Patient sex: M
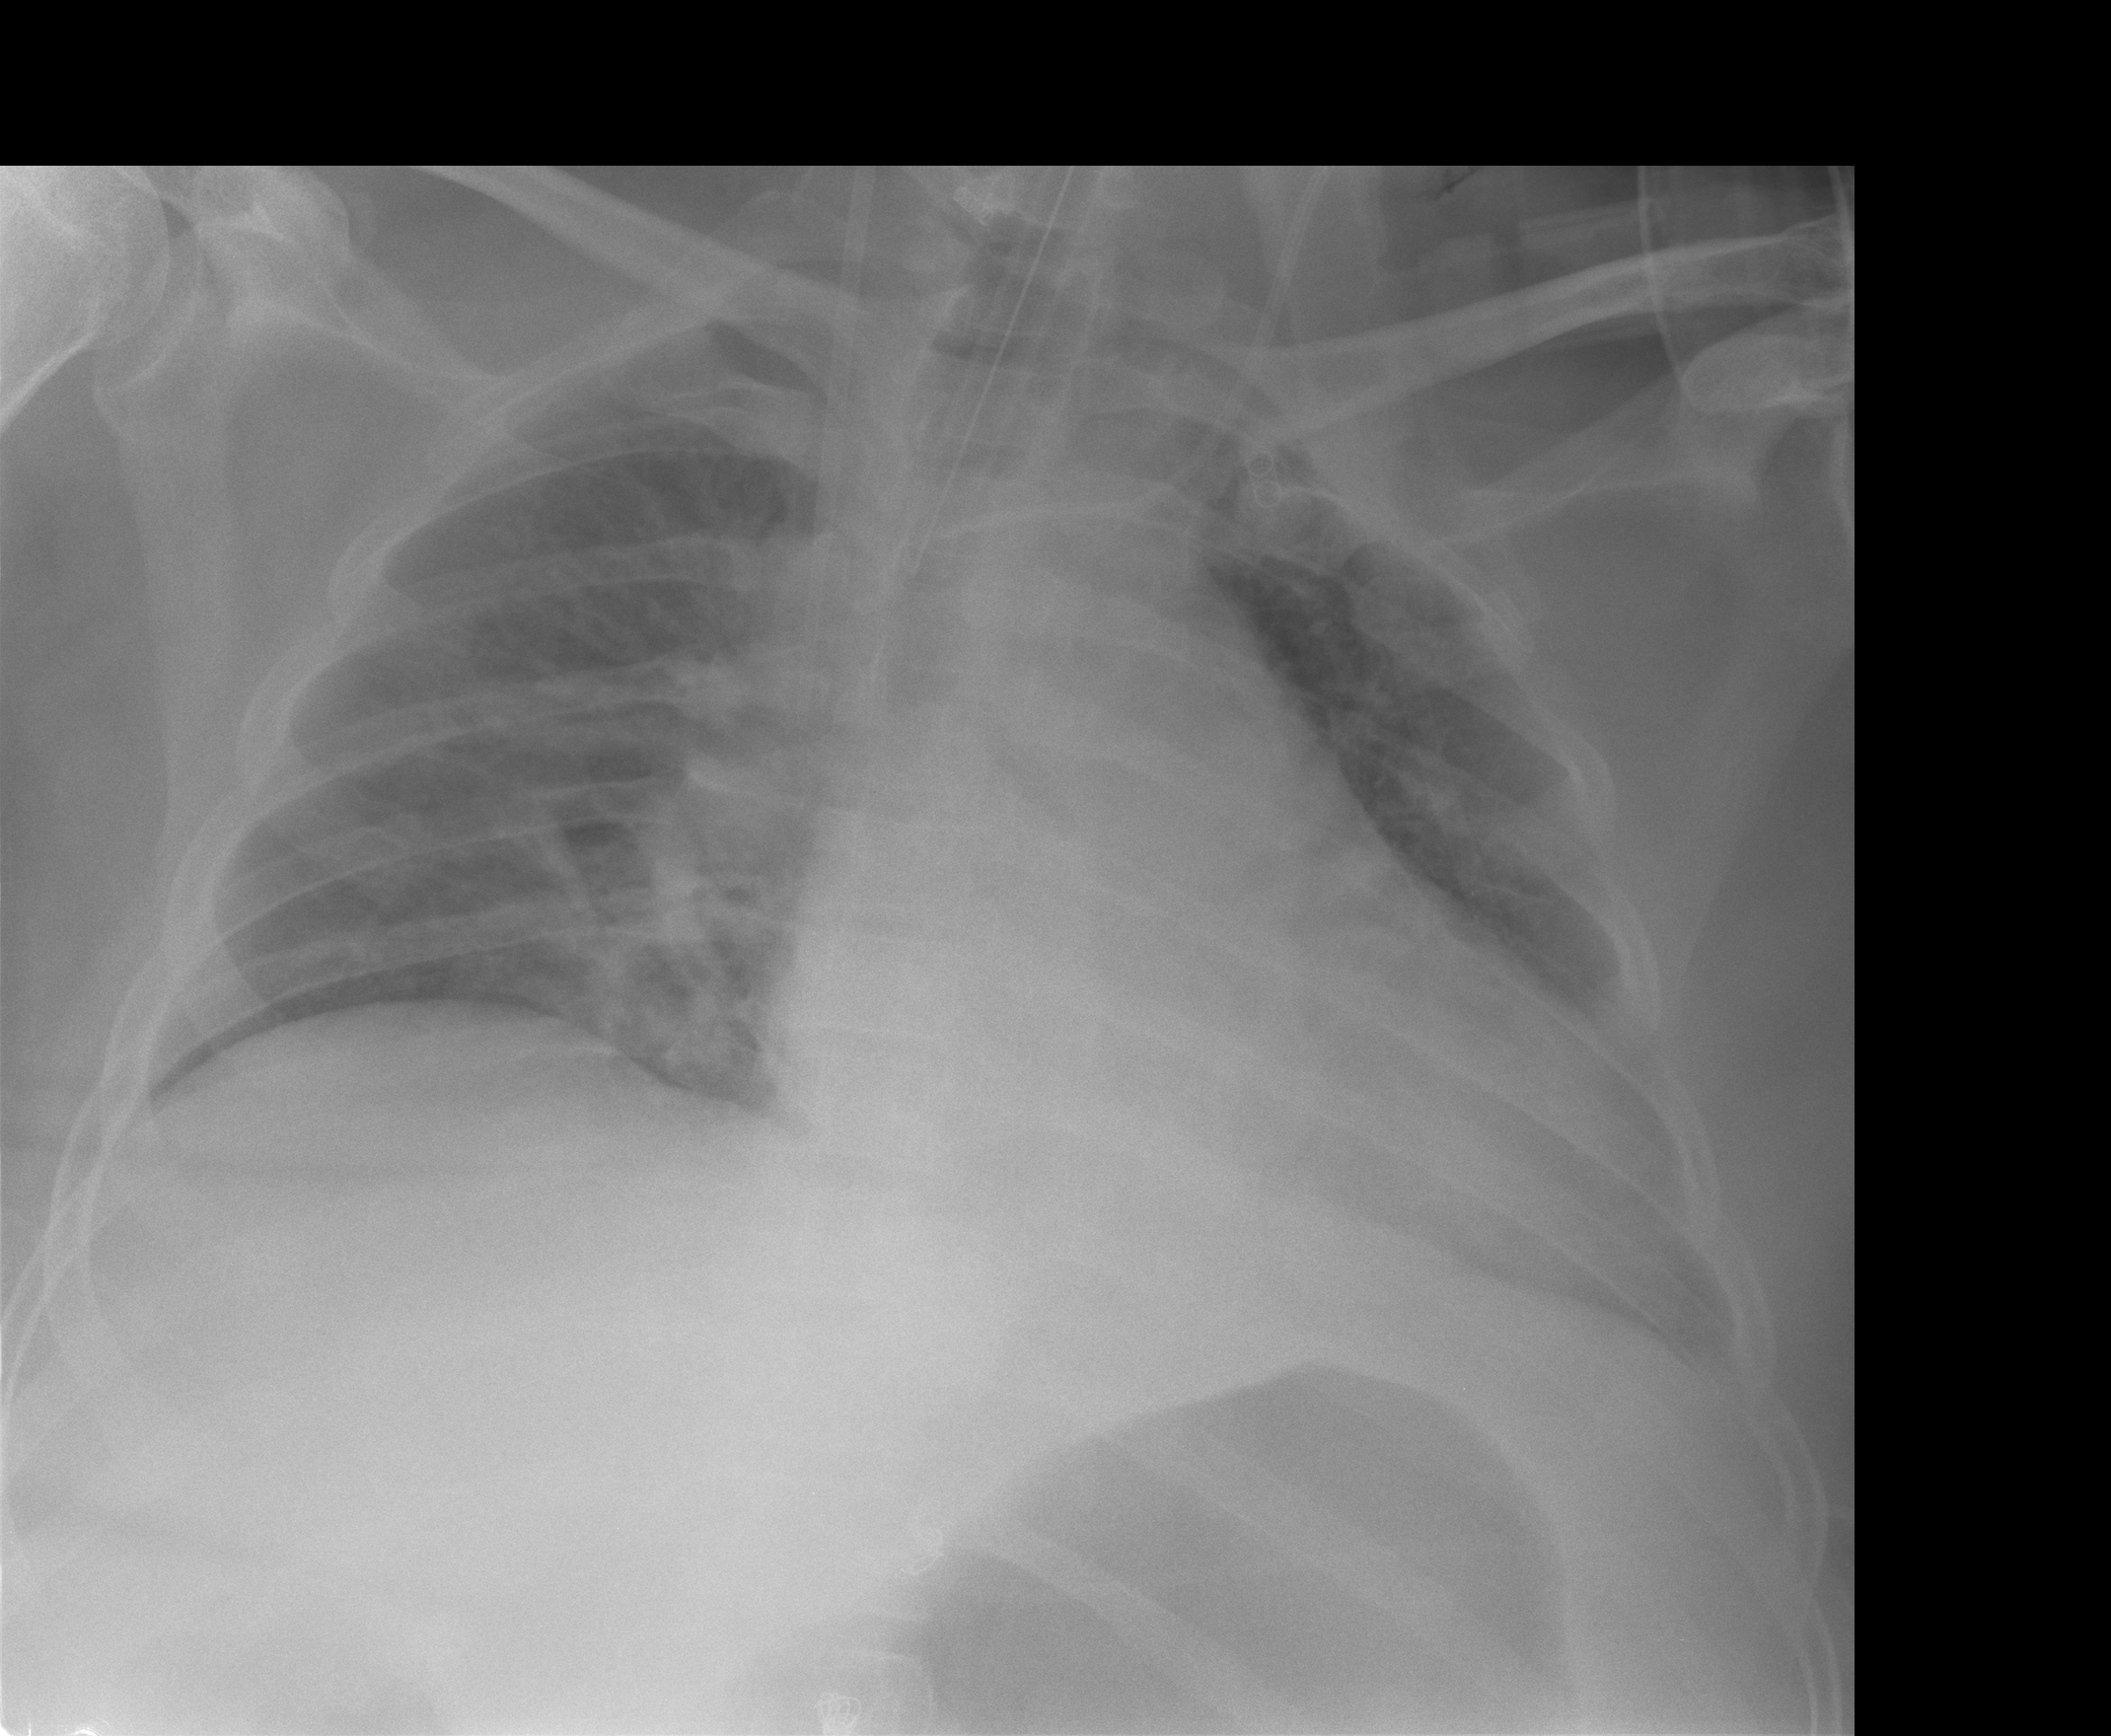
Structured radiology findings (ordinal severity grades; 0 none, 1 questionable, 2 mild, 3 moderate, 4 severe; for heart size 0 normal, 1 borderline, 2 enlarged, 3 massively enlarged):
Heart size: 2
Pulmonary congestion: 2
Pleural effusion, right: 0
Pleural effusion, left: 1
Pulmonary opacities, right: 1
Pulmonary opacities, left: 0
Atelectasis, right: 0
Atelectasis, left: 0